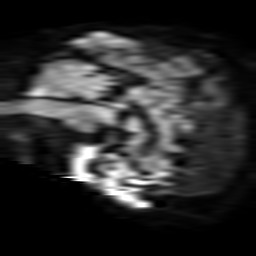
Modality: TRACE
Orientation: sagittal
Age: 85
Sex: female
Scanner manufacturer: philips
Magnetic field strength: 3 T
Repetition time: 3.078 s
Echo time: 0.076 s